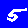
Digit: 5